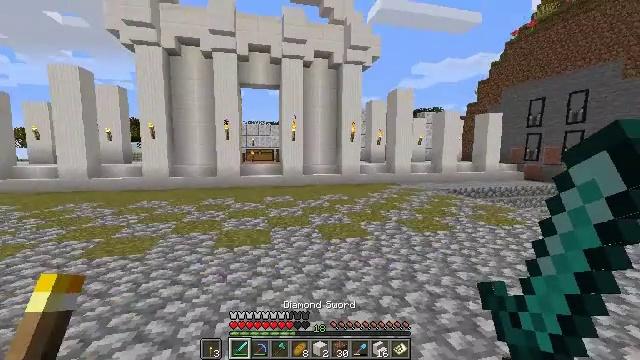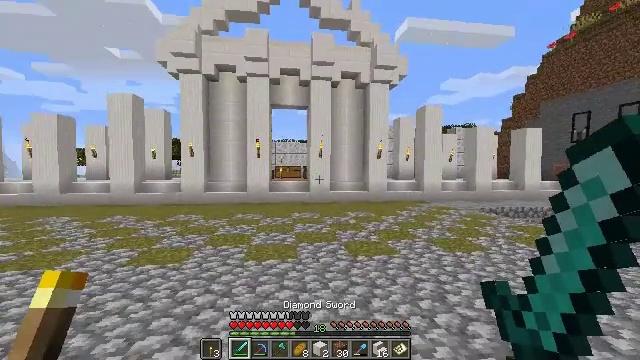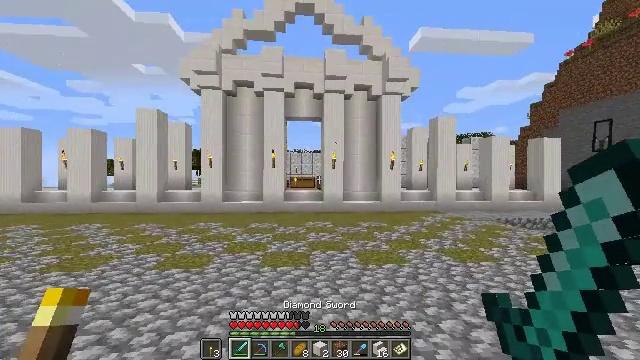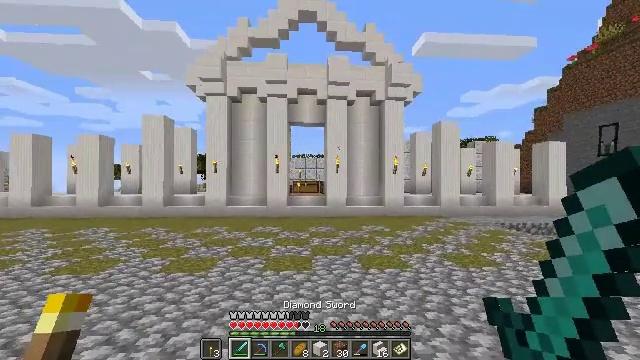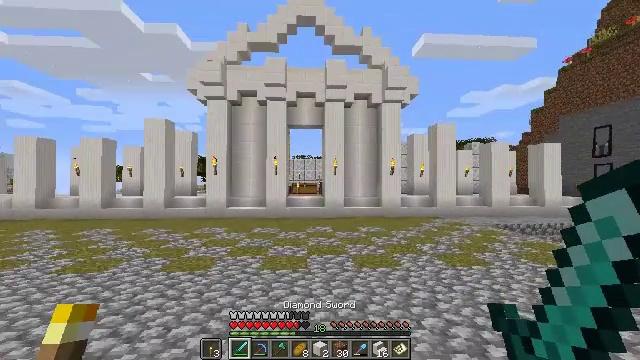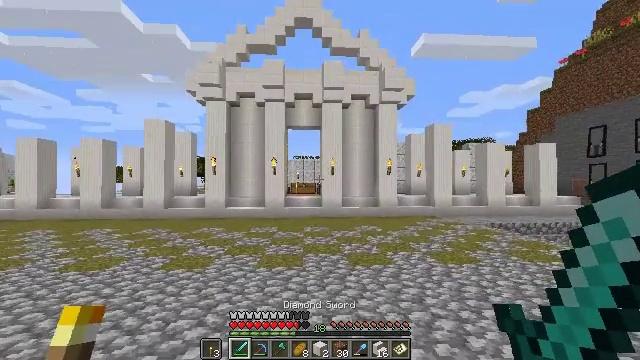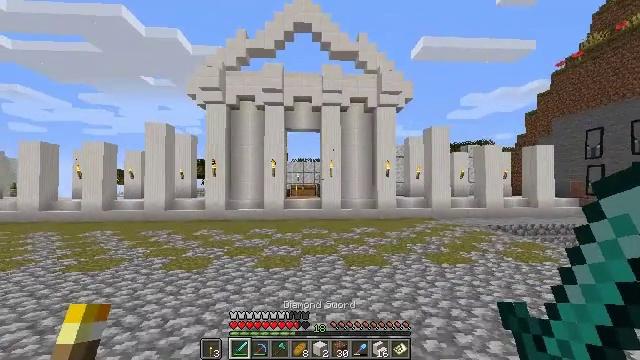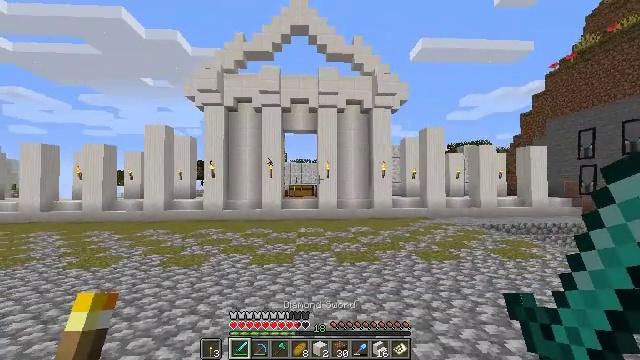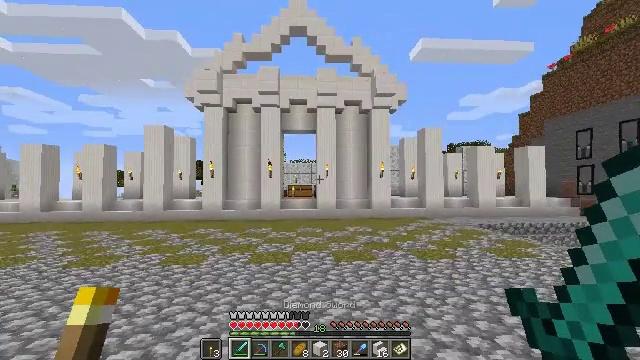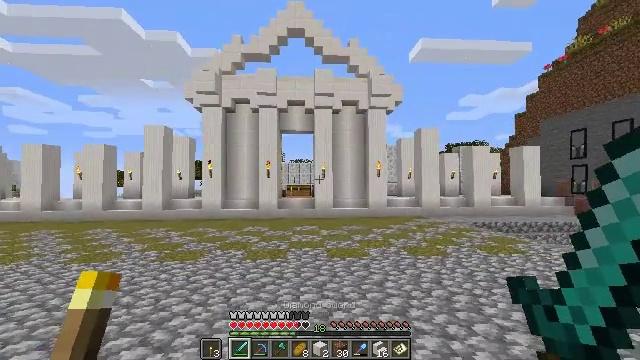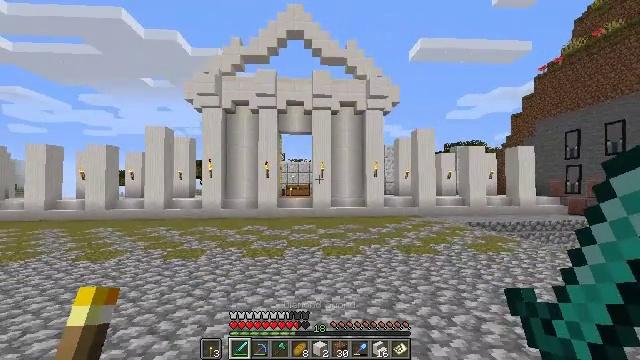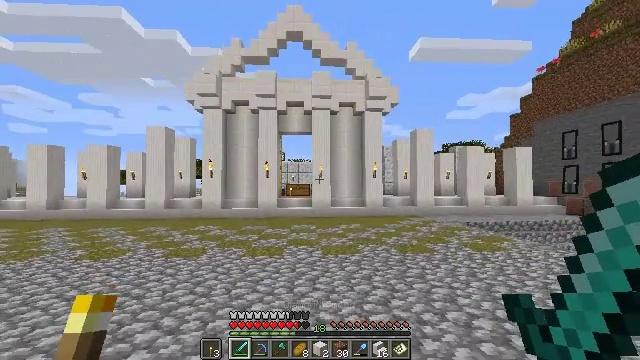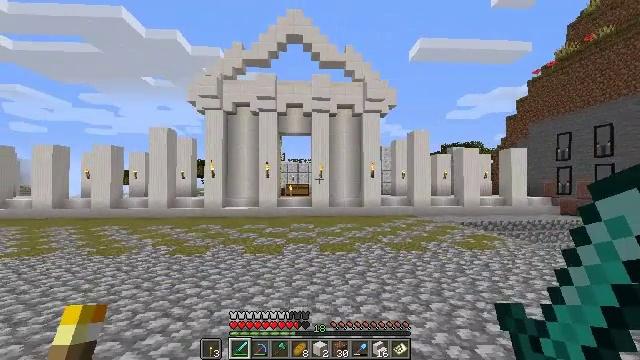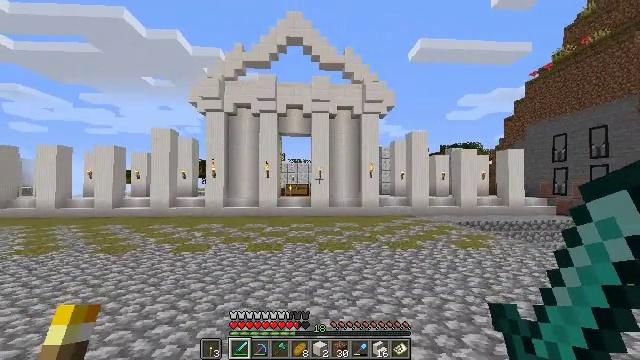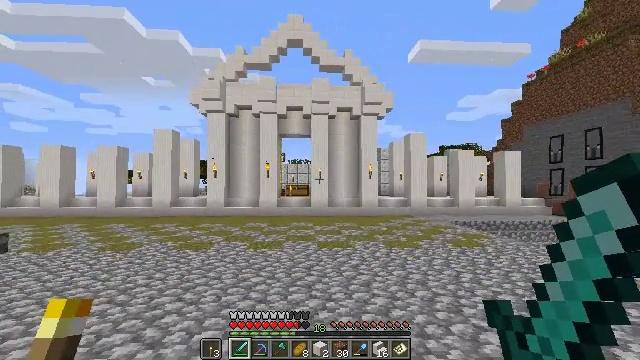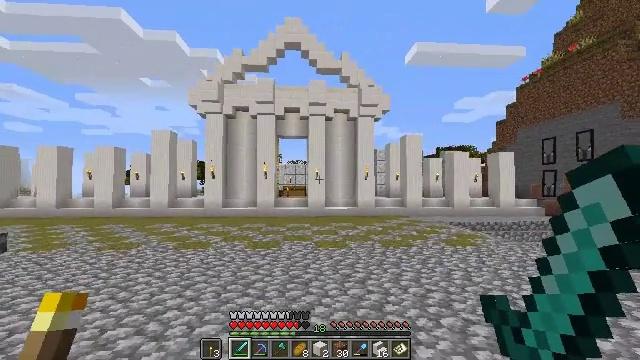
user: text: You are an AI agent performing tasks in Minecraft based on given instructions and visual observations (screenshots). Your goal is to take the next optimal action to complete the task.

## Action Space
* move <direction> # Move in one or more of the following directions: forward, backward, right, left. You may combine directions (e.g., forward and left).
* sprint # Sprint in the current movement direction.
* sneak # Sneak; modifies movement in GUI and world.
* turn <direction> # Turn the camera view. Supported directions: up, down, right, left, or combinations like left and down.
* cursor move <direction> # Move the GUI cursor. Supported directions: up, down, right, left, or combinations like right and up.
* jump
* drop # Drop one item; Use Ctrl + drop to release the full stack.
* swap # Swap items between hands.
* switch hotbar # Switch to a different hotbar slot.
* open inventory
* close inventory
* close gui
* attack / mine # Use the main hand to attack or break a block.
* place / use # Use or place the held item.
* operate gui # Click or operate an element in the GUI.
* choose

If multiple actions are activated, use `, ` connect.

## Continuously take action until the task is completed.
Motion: motion action
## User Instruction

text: Destroy the quartz stairs to collect them.
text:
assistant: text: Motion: move back, turn left and up
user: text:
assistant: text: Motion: move back and move right, turn left and up
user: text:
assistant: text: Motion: move back and move right, turn up
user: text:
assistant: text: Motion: move back and move right
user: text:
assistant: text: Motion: move back and move right
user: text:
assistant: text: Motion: move back and move right
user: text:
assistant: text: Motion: move back and move right
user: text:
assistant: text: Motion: move back and move right
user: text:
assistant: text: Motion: move back
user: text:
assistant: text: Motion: move back
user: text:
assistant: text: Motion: move back
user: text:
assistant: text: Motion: move back
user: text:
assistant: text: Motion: move back
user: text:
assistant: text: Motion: move back
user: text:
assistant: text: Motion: move back
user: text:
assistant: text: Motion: move back
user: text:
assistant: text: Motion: move back
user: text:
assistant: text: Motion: move back
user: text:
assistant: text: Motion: move back
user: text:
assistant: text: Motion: move back
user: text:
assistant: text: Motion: move back
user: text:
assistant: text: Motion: move back
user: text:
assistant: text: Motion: move back
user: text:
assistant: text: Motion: move back
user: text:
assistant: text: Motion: move back
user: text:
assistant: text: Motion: no_op
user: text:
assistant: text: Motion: no_op
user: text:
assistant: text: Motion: no_op
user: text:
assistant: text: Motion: no_op
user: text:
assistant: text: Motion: no_op